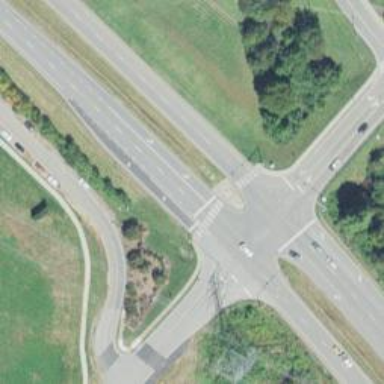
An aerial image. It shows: Marked footway crossing with central island.